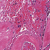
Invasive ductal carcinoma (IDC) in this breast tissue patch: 0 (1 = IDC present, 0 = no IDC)